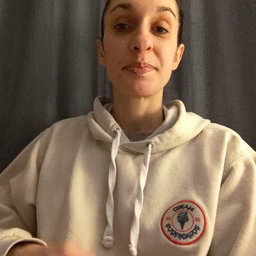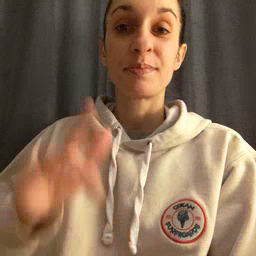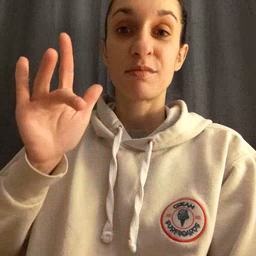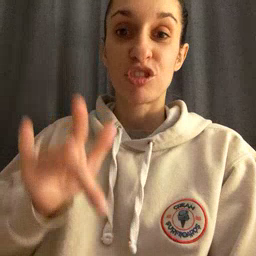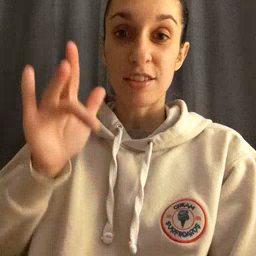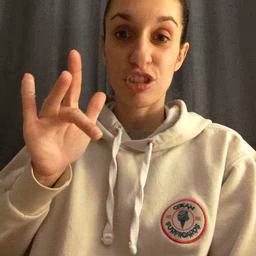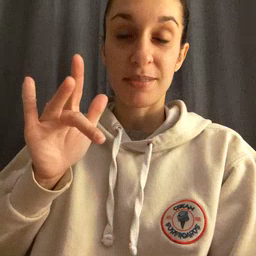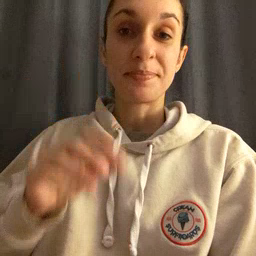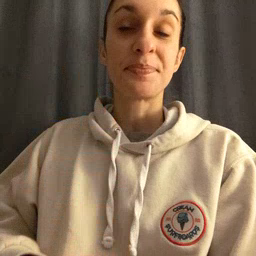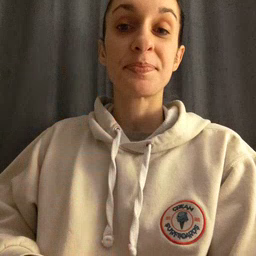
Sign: touch